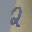
Label: 2